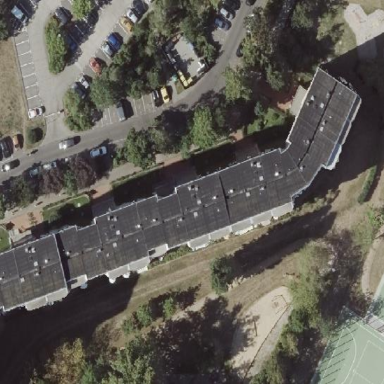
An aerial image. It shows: Flat-roofed apartment building.